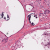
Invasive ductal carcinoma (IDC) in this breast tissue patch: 0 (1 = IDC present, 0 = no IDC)